Field crop: maize
Growth stage: 2
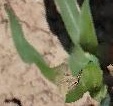
Species: maize